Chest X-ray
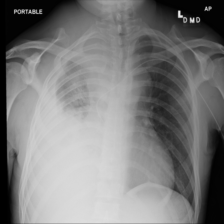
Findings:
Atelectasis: negative
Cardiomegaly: negative
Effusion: positive
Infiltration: negative
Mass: positive
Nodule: negative
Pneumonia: negative
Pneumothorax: negative
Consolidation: negative
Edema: negative
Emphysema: negative
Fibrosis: negative
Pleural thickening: negative
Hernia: negative